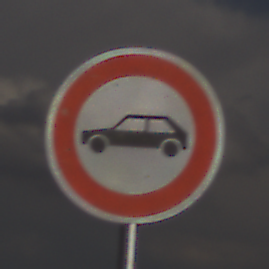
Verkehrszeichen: VerbotPersonenkraftwagen
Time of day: MorningAfternoon
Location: Outdoor (Nature)
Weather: PartlyCloudy
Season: NotSpecified
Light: Natural